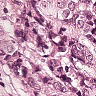
Metastatic tissue present: yes